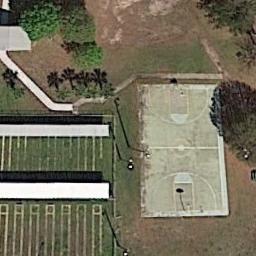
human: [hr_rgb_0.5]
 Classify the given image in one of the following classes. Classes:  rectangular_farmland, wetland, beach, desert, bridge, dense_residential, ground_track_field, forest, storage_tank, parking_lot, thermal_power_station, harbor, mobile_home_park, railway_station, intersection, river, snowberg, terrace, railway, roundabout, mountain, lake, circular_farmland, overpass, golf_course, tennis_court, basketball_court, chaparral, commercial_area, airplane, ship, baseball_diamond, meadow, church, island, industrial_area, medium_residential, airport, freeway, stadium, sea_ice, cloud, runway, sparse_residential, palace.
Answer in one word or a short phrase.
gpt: basketball_court